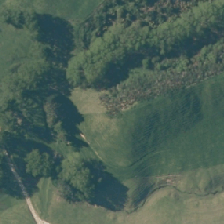
Land cover: deciduous_hardwood